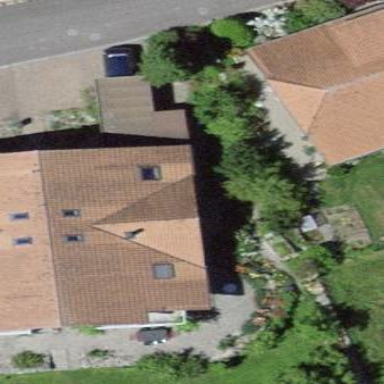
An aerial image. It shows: Residential building.